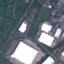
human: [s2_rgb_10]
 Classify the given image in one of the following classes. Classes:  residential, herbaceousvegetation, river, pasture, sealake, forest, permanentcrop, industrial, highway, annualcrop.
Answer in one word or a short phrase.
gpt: Industrial